Interaction volume radius: 10 \u00c5
Interaction volume height: 30 \u00c5
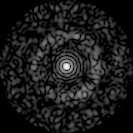
Disorder parameter: 0.8366